Question: Hello Working on a poker game. I have my cards randomly being called from a file, but I want there to be no duplicates. for example, no 2 five of clubs, or 2 jack of spades in the same hand. That's basically what I have been trying to do, and once I get that done, my game should be finished
Here is some of the code
'''
string[] CardDisplay = new string[5];
for (int i = 0; i < 5; i++)
{
CardDisplay[i] = getRandomImage();
}
PokerCard[0] = PokerCard1.ImageUrl = Path.Combine("~/GameStyles/VideoPoker/Images/Poker/", CardDisplay[0]);
PokerCard[1] = PokerCard2.ImageUrl = Path.Combine("~/GameStyles/VideoPoker/Images/Poker/", CardDisplay[1]);
PokerCard[2] = PokerCard3.ImageUrl = Path.Combine("~/GameStyles/VideoPoker/Images/Poker/", CardDisplay[2]);
PokerCard[3] = PokerCard4.ImageUrl = Path.Combine("~/GameStyles/VideoPoker/Images/Poker/", CardDisplay[3]);
PokerCard[4] = PokerCard5.ImageUrl = Path.Combine("~/GameStyles/VideoPoker/Images/Poker/", CardDisplay[4]);
public string getRandomImage()
{
string[] fileNames = Directory.GetFiles(MapPath("~/GameStyles/VideoPoker/Images/Poker/"));
int CurrentPick;
CurrentPick = rand.Next(fileNames.Length);
string CardToShow = fileNames[CurrentPick];
return Path.GetFileName(CardToShow);
}
'''
Here is a screenshot of what I have

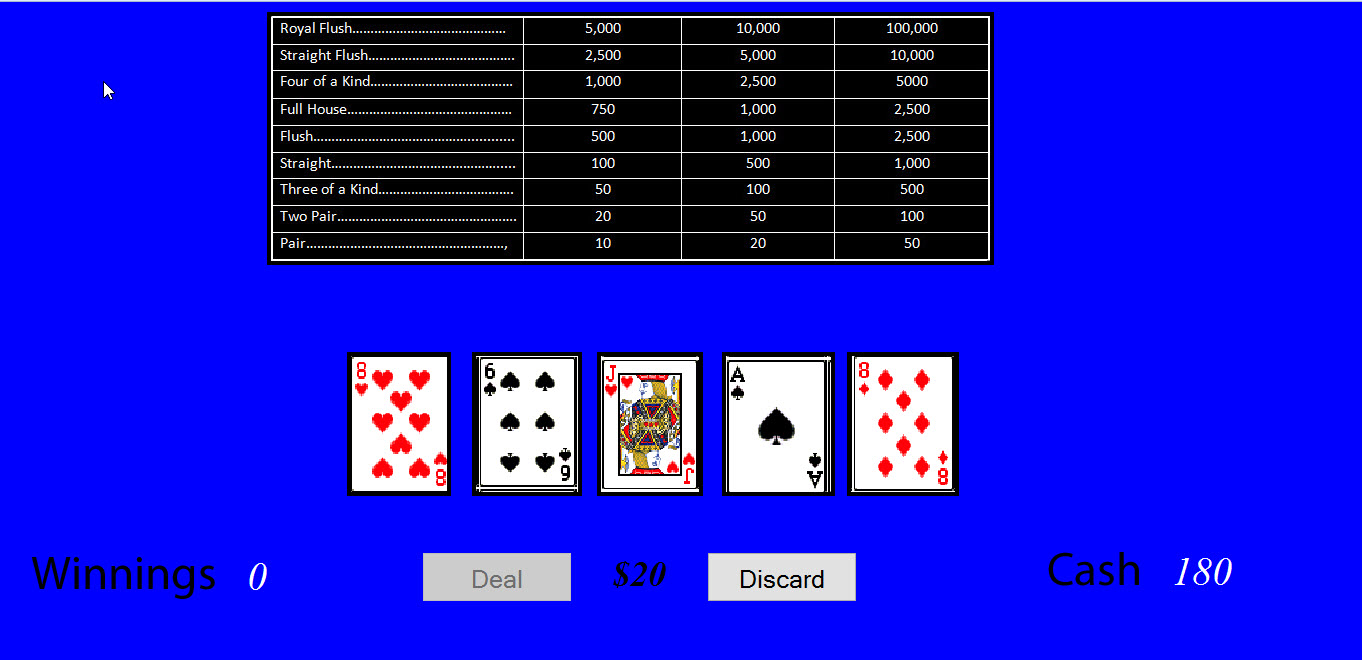
Answer: I recommend using LINQ to accomplish this:
'''
string[] fileNames = Directory.GetFiles(MapPath("~/GameStyles/VideoPoker/Images/Poker/"));
var randomCards = fileNames
.OrderBy(i => Guid.NewGuid())
.Take(5)
.Select(filePath => Path.Combine("~/GameStyles/VideoPoker/Images/Poker/", Path.GetFileName(filePath)))
.ToArray();
PokerCard[0] = PokerCard1.ImageUrl = randomCards[0];
PokerCard[1] = PokerCard2.ImageUrl = randomCards[1];
PokerCard[2] = PokerCard3.ImageUrl = randomCards[2];
PokerCard[3] = PokerCard4.ImageUrl = randomCards[3];
PokerCard[4] = PokerCard5.ImageUrl = randomCards[4];
'''
This will simply reorder the array of fileNames, sort by a random Guid (Which will essentially randomize the array), and then take the first 5 elements.
Here's a .NET fiddle showing how it will work: <URL>